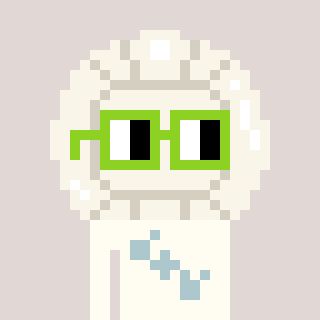
a pixel art character with square light green glasses, a volleyball-shaped head and a grayscale-colored body on a warm background